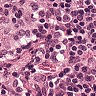
Metastatic tissue present: no